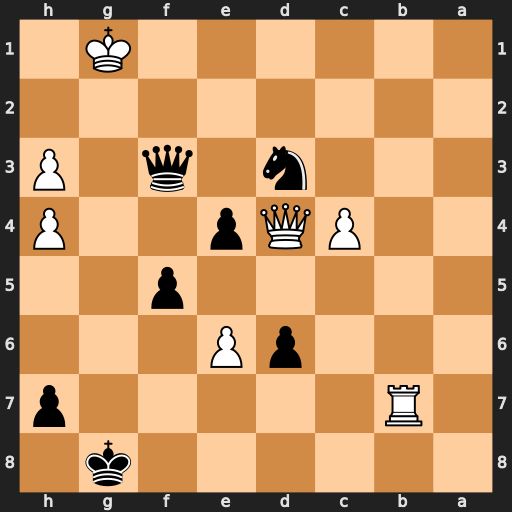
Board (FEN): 6k1/1R5p/3pP3/5p2/2PQp2P/3n1q1P/8/6K1
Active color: b
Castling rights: -
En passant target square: -
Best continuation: Qg3+ Kh1 Qxh3+